Aerial crown-view tile of a tropical tree (Barro Colorado Island, Panama), acquired 20250414:
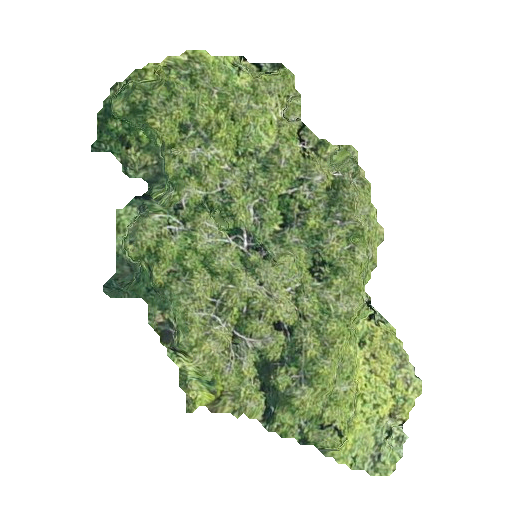
Species: Guatteria lucens
GBIF accepted scientific name: Guatteria lucens
Crown area: 128.703 m²